Question: i have a trouble with custom seekBar .I used <URL> to give images of seekBar .The problem is a vague beginning of seekBar . How can i solve this problem?!
ScreenShot:

this code (i check , images are the same as the default except for colors.
'''
<layer-list xmlns:android="http://schemas.android.com/apk/res/android">
<item android:id="@android:id/background"
android:drawable="@drawable/scrubber_track_red" />
<item android:id="@android:id/secondaryProgress">
<scale android:scaleWidth="100%"
android:drawable="@drawable/scrubber_secondary_red" />
</item>
<item android:id="@android:id/progress">
<scale android:scaleWidth="100%"
android:drawable="@drawable/scrubber_primary_red" />
</item>
</layer-list>
'''
and SeekBar
'''
<SeekBar
android:id="@+id/seekTrack"
android:layout_width="wrap_content"
android:layout_height="wrap_content"
android:progressDrawable="@drawable/scrubber_progress_red"
android:thumb="@drawable/scrubber_control_red"
android:indeterminate="false"
android:layout_weight="1"
style="?android:attr/progressBarStyleHorizontal"/>
'''
Images i got from aforementioned service (android holo colors)
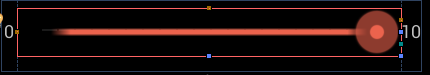
Answer: Check your drawables, there's probably a gradient in there somewhere as opposed to a solid color. I'd guess that the problem is in '@drawable/scrubber_progress_red'. Replace it temporarily with something like '@android:color/holo_green_light'. If the gradient goes away, we'll know that the 'scrubber_progress_red' drawable is the problem.
Also, what is the name of the file that the layer-list is in?